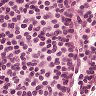
Metastatic tissue present: no